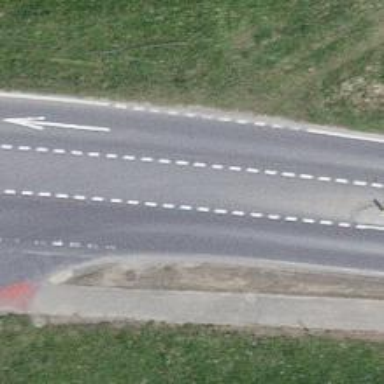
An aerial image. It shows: Primary highway with track for cycling on the right side.